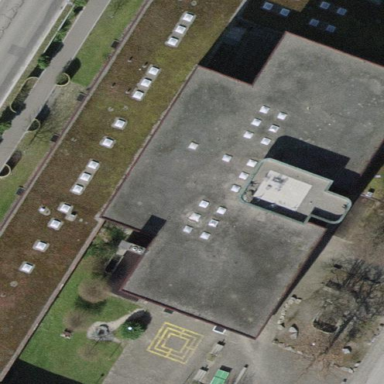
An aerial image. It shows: School building.